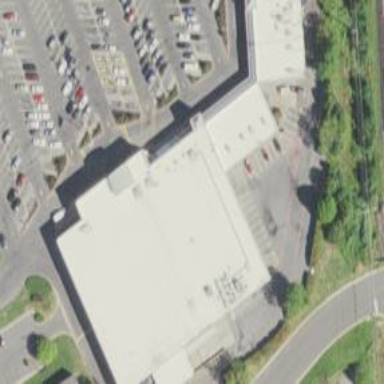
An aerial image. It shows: Supermarket.